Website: home-depot
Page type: review-order
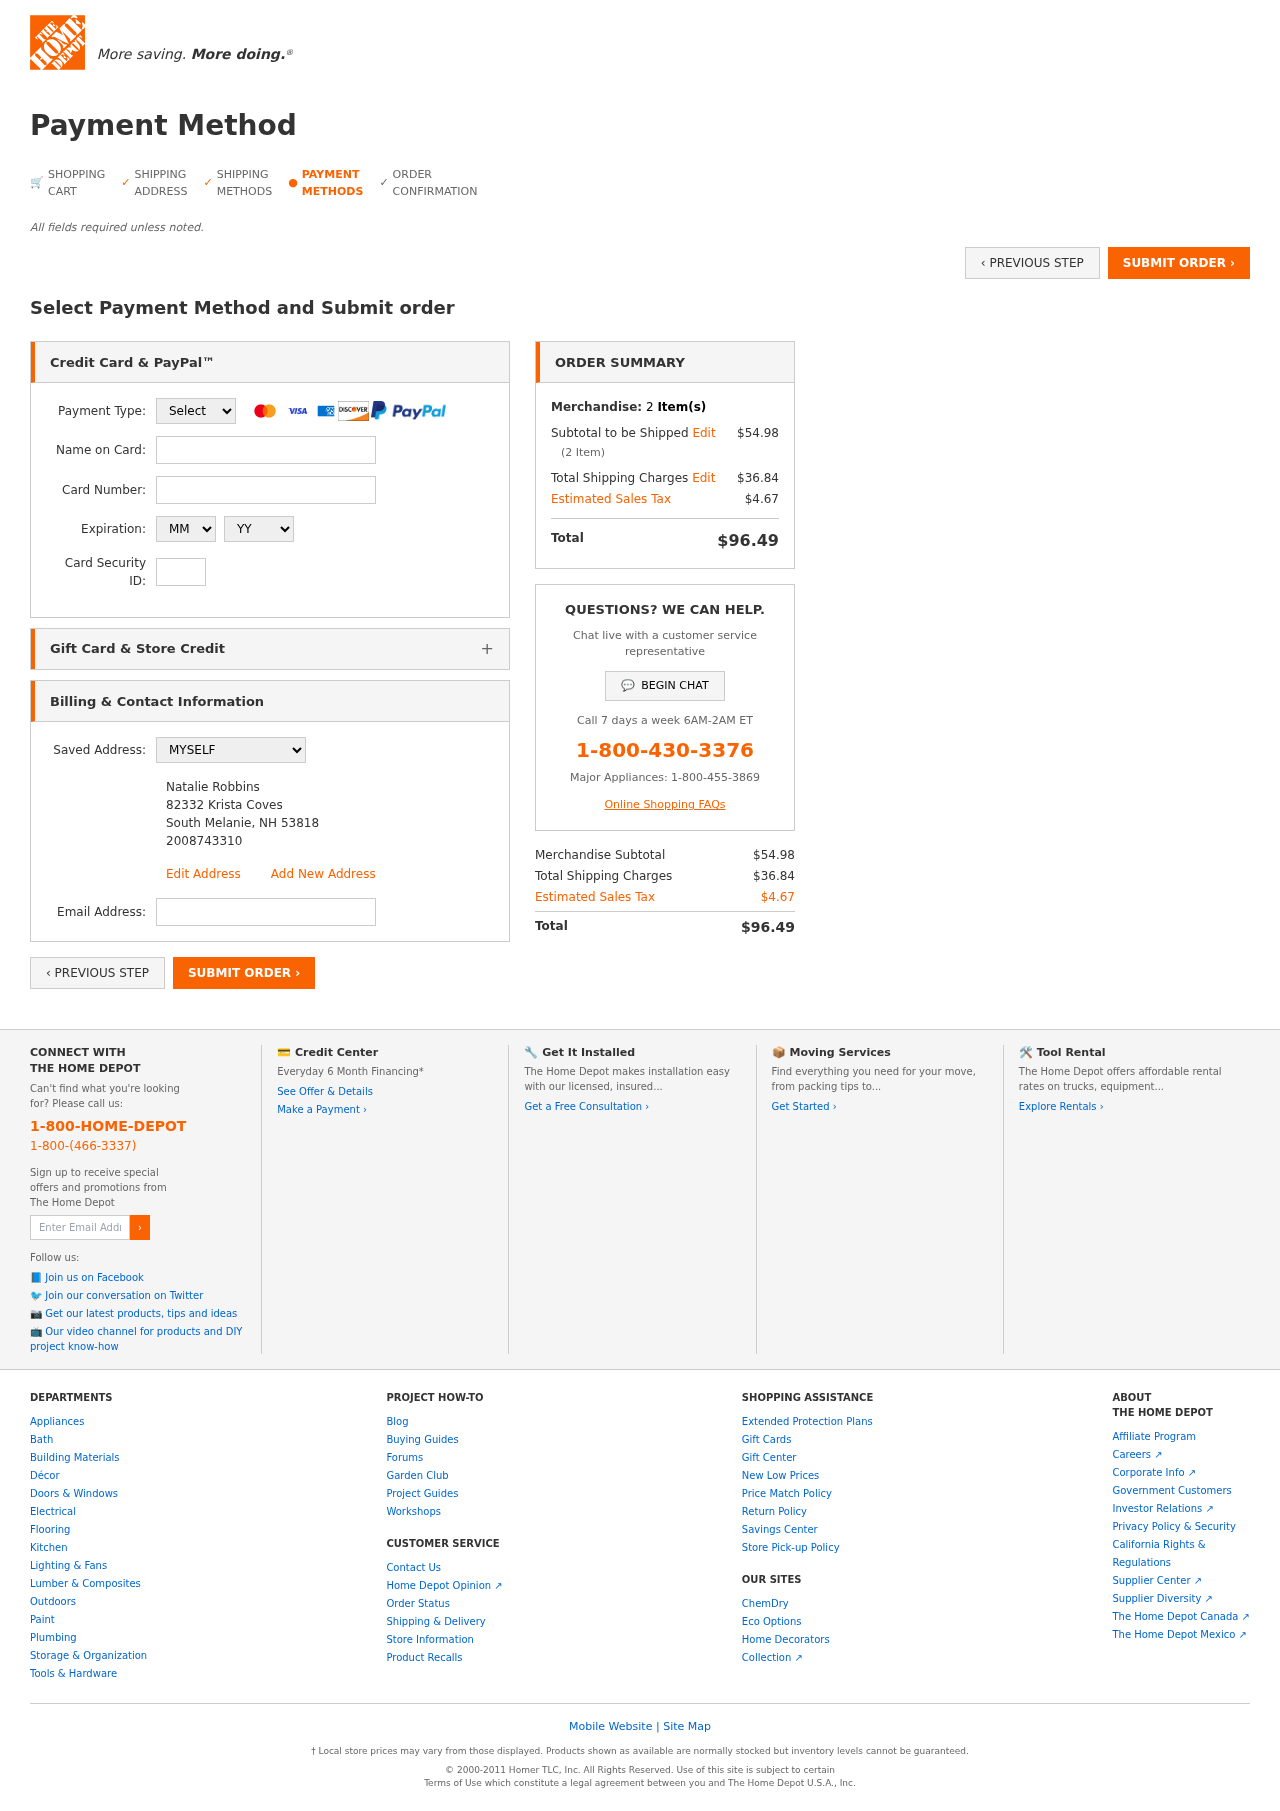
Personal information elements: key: PII_CARD_CVV
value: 980
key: PII_CARD_EXPIRY_MONTH
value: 06
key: PII_CARD_EXPIRY_YEAR
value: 27
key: PII_CARD_NUMBER
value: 4545 5108 7376 1003
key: PII_CARD_TYPE
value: Visa
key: PII_EMAIL
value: natalie_robbins@hotmail.com
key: PII_FULLNAME
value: Natalie Robbins
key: PII_FULLNAME2
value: Natalie Robbins
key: PII_STREET2
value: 82332 Krista Coves
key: PII_CITY2
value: South Melanie
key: PII_STATE_ABBR2
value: NH
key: PII_POSTCODE2
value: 53818
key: PII_PHONE2
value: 2008743310
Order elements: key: ORDER_NUM_ITEMS
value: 2
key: ORDER_SUBTOTAL
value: $54.98
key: ORDER_NUM_ITEMS2
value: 2
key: ORDER_SHIPPING_COST
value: $36.84
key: ORDER_TAX
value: $4.67
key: ORDER_TOTAL
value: $96.49
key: ORDER_SUBTOTAL2
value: $54.98
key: ORDER_SHIPPING_COST2
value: $36.84
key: ORDER_TAX2
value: $4.67
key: ORDER_TOTAL2
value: $96.49